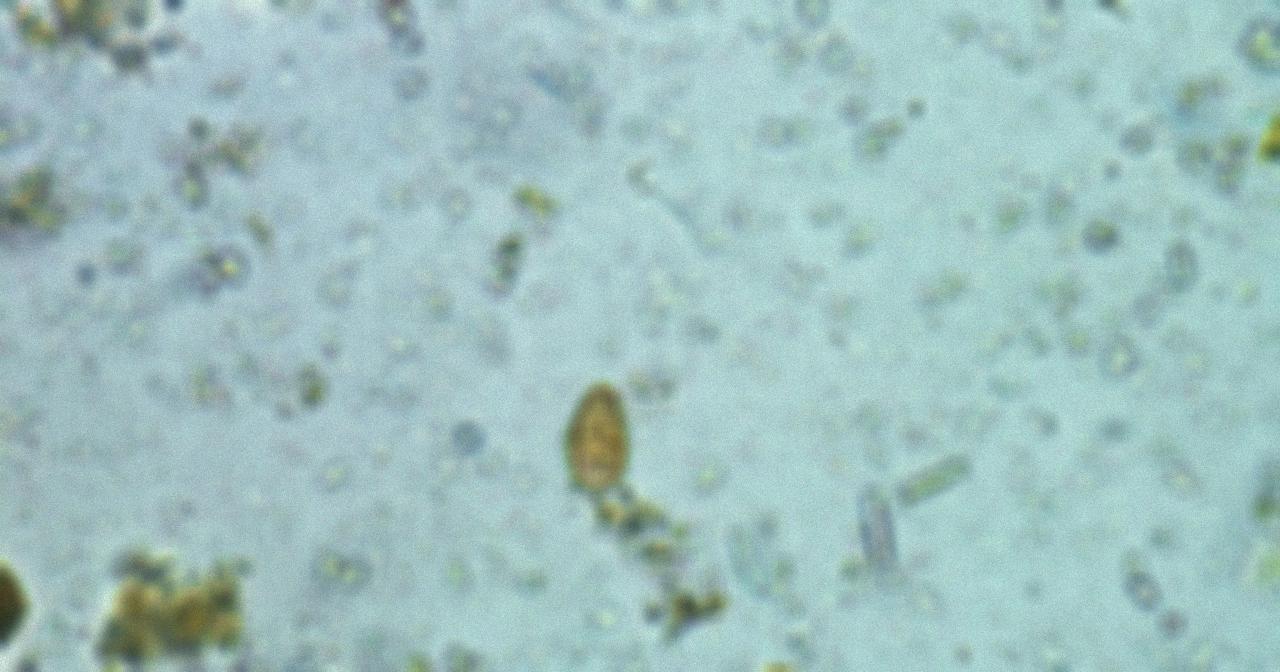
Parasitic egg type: Opisthorchis viverrine